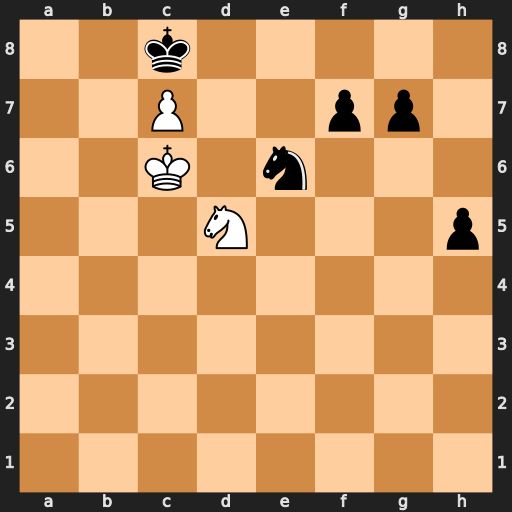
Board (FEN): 2k5/2P2pp1/2K1n3/3N3p/8/8/8/8
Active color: w
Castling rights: -
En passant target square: -
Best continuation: Ne7#